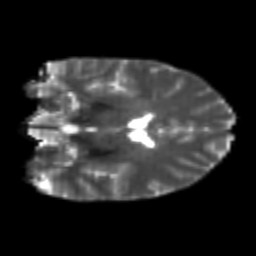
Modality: T2w
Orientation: coronal
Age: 21
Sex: female
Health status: healthy
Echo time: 0.074 s